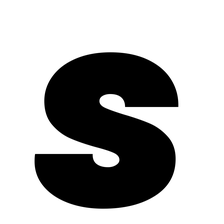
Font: Poppins-BlackItalic